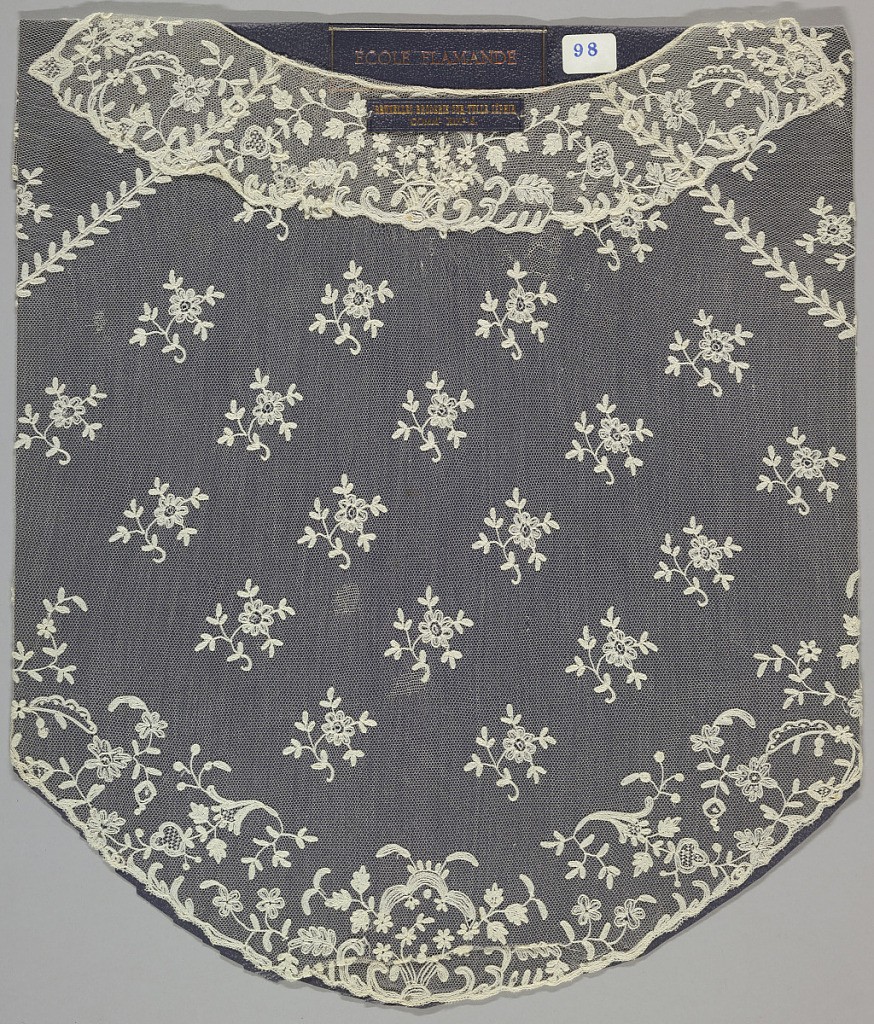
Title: Textile
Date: mid-19th century
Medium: embroidered net
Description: Embroidered pellerine on machine net, fine floral vine; mid-19th century Enchainette